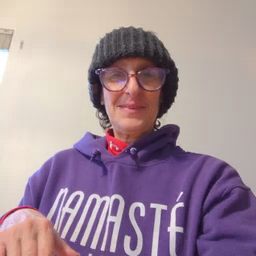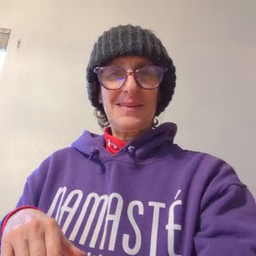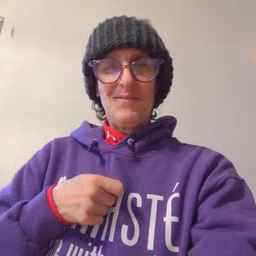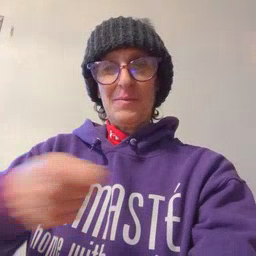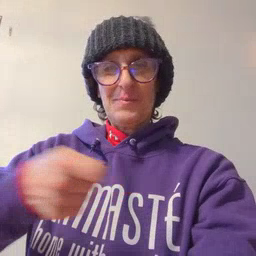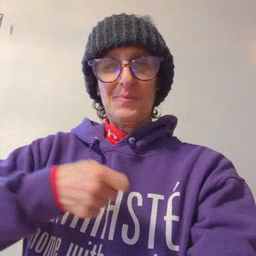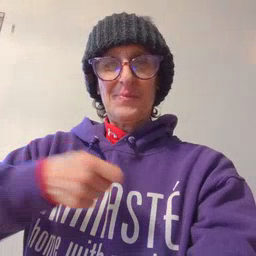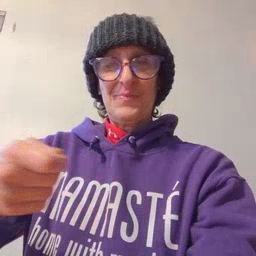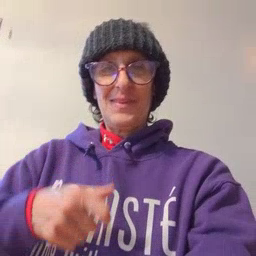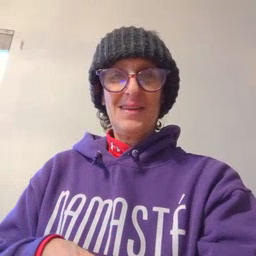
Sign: vacuum